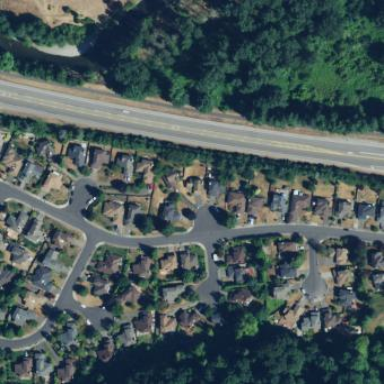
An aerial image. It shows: Residential area within neighborhood.